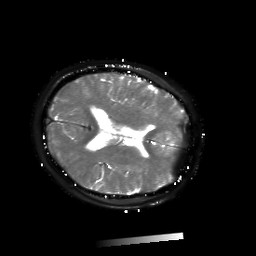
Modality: T2starmap
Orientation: axial
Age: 36
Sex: female
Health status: ill